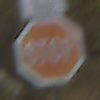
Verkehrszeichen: Stop
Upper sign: RichtungsangabeDurchPfeile9
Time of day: MorningAfternoon
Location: Outdoor (Urban)
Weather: PartlyCloudy
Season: NotSpecified
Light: Natural